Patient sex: F
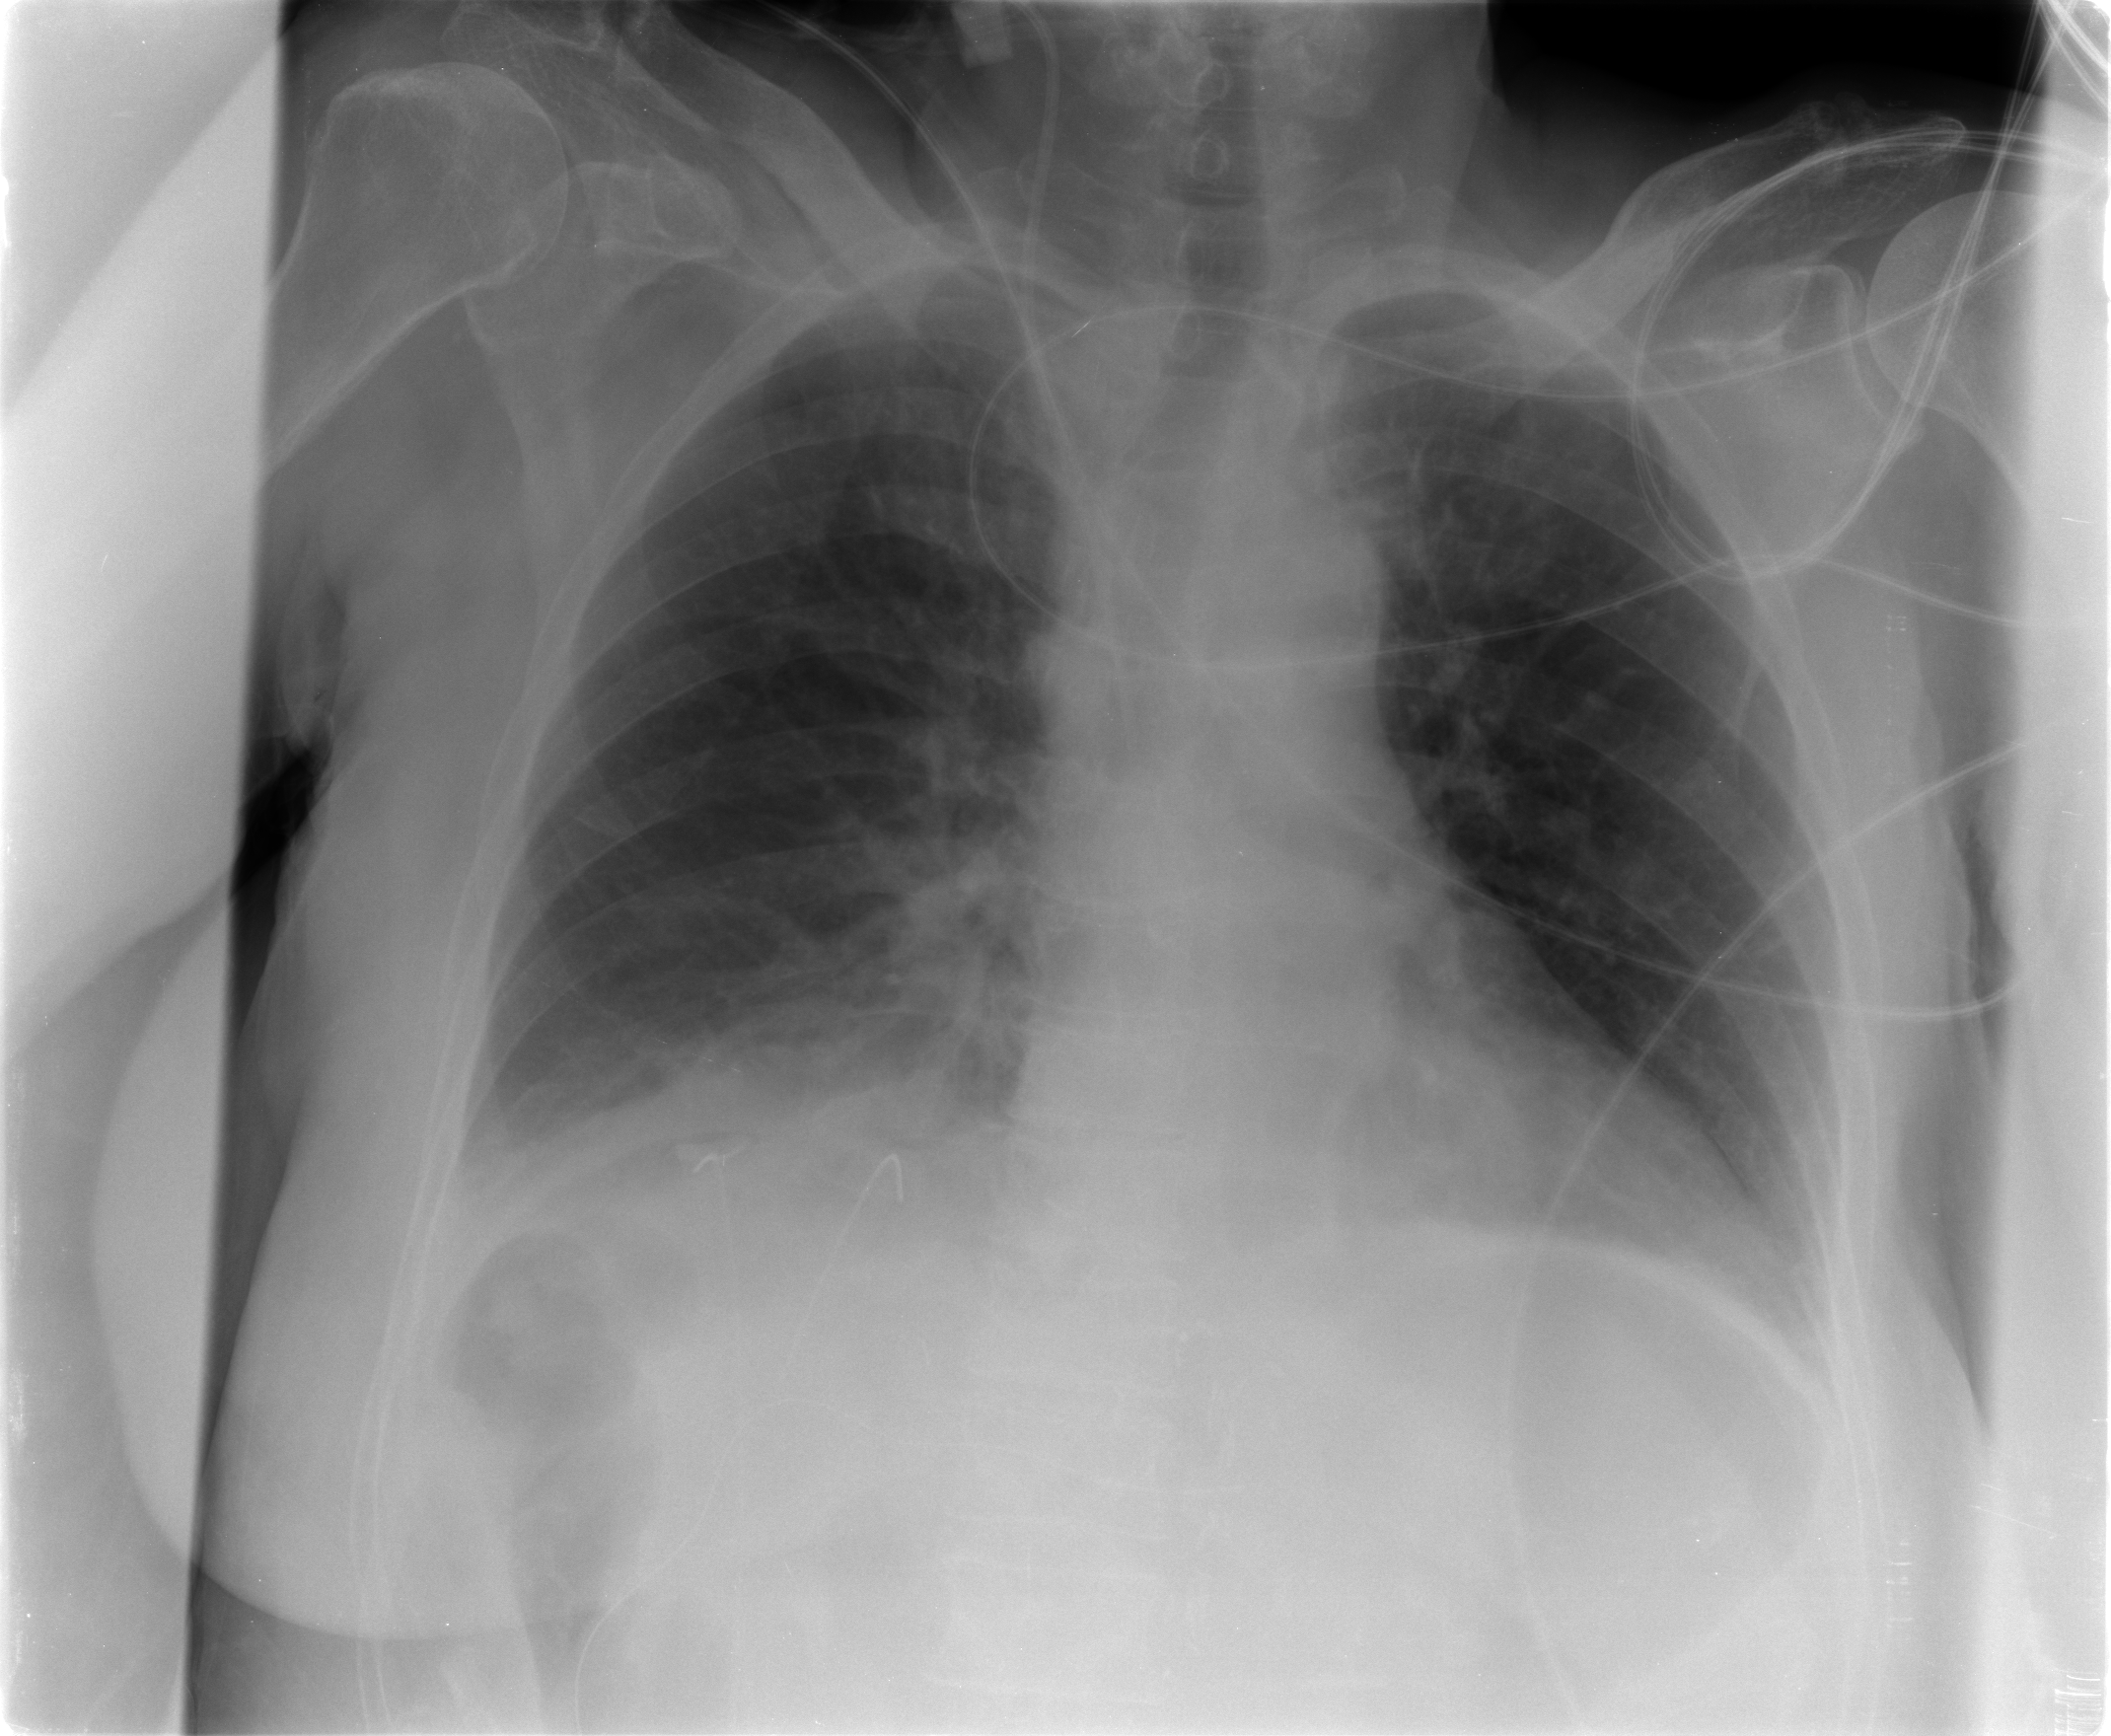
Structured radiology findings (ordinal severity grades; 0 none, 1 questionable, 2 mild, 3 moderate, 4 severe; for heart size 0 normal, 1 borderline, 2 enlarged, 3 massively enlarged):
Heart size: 0
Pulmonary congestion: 0
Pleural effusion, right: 2
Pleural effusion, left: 0
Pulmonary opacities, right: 0
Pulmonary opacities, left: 0
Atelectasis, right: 2
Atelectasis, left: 0